Question: here i am pasting html & css and when UI comes then extra space was coming. just could not understand why it is coming and how to make it look proper.
## HTML
'''
<div style="display: block; z-index: 1001; outline: 0px none; height: 400px; width: 400px; top: 77px; left: 428px;" class="ui-dialog ui-widget ui-widget-content ui-corner-all noTitleStuff ui-draggable" tabindex="-1" role="dialog" aria-labelledby="ui-dialog-title-dialog2"><div class="ui-dialog-titlebar ui-widget-header ui-corner-all ui-helper-clearfix"><span class="ui-dialog-title" id="ui-dialog-title-dialog2">&nbsp;</span><a href="#" class="ui-dialog-titlebar-close ui-corner-all" role="button"><span class="ui-icon ui-icon-closethick">close</span></a></div><div id="dialog2" class="ui-dialog-content ui-widget-content" style="width: auto; min-height: 0px; height: auto;">
<div id="Container">
<div id="acloginpod">
<div id="caption">&nbsp;Enter Login Information&nbsp;&nbsp;</div>
<div class="acloginform">
<fieldset>
<span id="ctl00_mstPartBase_rptlogin_ctl00_Label1">Email Address:</span>
<input type="text" name="ctl00$mstPartBase$rptlogin$ctl00$txtEmail" id="ctl00_mstPartBase_rptlogin_ctl00_txtEmail" tabindex="1" class="textinput">
<span id="ctl00_mstPartBase_rptlogin_ctl00_Label2">Password:</span>
<input type="password" name="ctl00$mstPartBase$rptlogin$ctl00$txtPassword" id="ctl00_mstPartBase_rptlogin_ctl00_txtPassword" tabindex="2" class="textinput">
<div class="aclogin-action">
<div class="fl-left">
<div class="item">
<label>
<input type="checkbox" id="ctl00_mstPartBase_rptlogin_ctl00_chkRemember" name="ctl00$mstPartBase$rptlogin$ctl00$chkRemember" tabindex="3">
Remember me
</label>
</div>
<a id="ctl00_mstPartBase_rptlogin_ctl00_LinkButton1" tabindex="5" class="forgotpass" href="javascript:__doPostBack('ctl00$mstPartBase$rptlogin$ctl00$LinkButton1','')">Forgot password?</a>
</div>
<div id="btn" style="float:right;">
<input type="submit" name="ctl00$mstPartBase$rptlogin$ctl00$btnLogin" value="Login" id="ctl00_mstPartBase_rptlogin_ctl00_btnLogin" class="btnlogin" de="" style="margin-left: 83px">
<input type="submit" name="ctl00$mstPartBase$rptlogin$ctl00$btnRegister" value="Register" id="ctl00_mstPartBase_rptlogin_ctl00_btnRegister" class="btnlogin">
</div>
<div class="clearfix">
&nbsp;</div>
<br>
</div>
</fieldset>
</div>
</div>
</div>
</div></div>
'''
## CSS
'''
#acloginpod {
background: url("../Images/acloginpodbg.gif") repeat-x scroll 0 0 #ebebeb;
border: 1px solid #d3d3d3;
}
#acloginpod label {
color: #444;
display: block;
font-size: 15px;
margin-bottom: 3px;
}
#caption {
background: url("../Images/button-background-1.jpg") repeat scroll 0 0 rgba(0, 0, 0, 0);
border: 1px solid #1db74b;
border-radius: 3px;
color: White;
font-family: arial;
font-size: 14px;
font-weight: bold;
padding: 10px;
text-align: center;
text-shadow: 0 2px 1px #000;
}
.btnlogin {
background: url("../Images/button-background-1.jpg") repeat scroll 0 0 rgba(0, 0, 0, 0);
border: 1px solid #1db74b;
border-radius: 6px;
box-shadow: 0 0 2px #333;
color: #ffffff;
display: inline-block;
font-family: arial;
font-size: 13px;
font-weight: bold;
height: 33px;
padding: 3px 10px;
text-decoration: none;
text-shadow: 0 2px 1px #000;
}
.btnlogin:hover {
background: url("../Images/button-background-2.jpg") repeat scroll 0 0 rgba(0, 0, 0, 0);
box-shadow: 0 0 3px #046629 inset;
text-shadow: 0 2px 3px #333;
}
.btnlogin:active {
position: relative;
top: 1px;
}
#acloginpod input.textinput {
background: url("../Images/textinputbg.gif") repeat-x scroll 0 0 #ffffff;
border: 1px solid #d3d3d3;
color: #000000;
font-size: 15px;
margin-bottom: 10px;
padding: 7px 0;
text-indent: 7px;
width: 100%;
}
#acloginpod .acloginform {
margin: 22px;
}
#acloginpod form, #acloginpod fieldset {
border-width: 0;
margin: 0 !important;
padding: 0 !important;
}
'''
also here i am pasting screen shot.

extra space is coming between two div called 'dialog2 & container' so just guide me which css i need to modify as a result extra space will not come in left,right,top & bottom side. thanks
here is the js fiddle demo of my code <URL>
## here is my full code which is working
'''
<html xmlns="http://www.w3.org/1999/xhtml">
<head runat="server">
<title></title>
<link rel="stylesheet" href="Styles/ui-lightness/jquery-ui-1.7.2.custom.css" />
<style type="text/css">
.noTitleStuff .ui-dialog-titlebar {display:none}
.offscreen {position: absolute; left: -999em;}
.BusyStyles
{
background-image: url('../Images/ajax-loader.gif');
background-repeat: no-repeat;
background-position: center center;
height: 350px;
width: 300px;
}
.ui-dialog .ui-dialog-content{
padding:0 !important;
}
</style>
<script src="Scripts/jquery-1.4.1.min.js" type="text/javascript"></script>
<script src="http://ajax.googleapis.com/ajax/libs/jqueryui/1.8/jquery-ui.min.js" type="text/javascript"></script>
<script type="text/javascript">
$(document).ready(function () {
$("#opener2").click(function () {
var $this = $(this);
$this.toggleClass('show');
if ($this.hasClass('show')) {
$("<div id='dialog2'/>").dialog(
{
autoOpen: false,
width: 50,
height: 50,
dialogClass: 'noTitleStuff',
draggable: true,
resizable: false,
open: function (event, ui) {
$(this).dialog("widget").addClass('BusyStyles');
$(this).parent().appendTo("form");
}
}).dialog('open').show()
.load('login.aspx', function (responseTxt, statusTxt, xhr) {
if (statusTxt == "success") {
//alert('data found');
// sHtml = responseTxt;
// var element = $(this).find('#Container'); ;
// //$(element).addClass('offscreen').show();
// var width = element.width();
// var height = element.height();
// //alert('h ' + height + ' w ' + width);
// sHtml = $(sHtml).find('#Container').html();
// $sHtml = $(sHtml)
// $sHtml.css({ 'display': 'none' }).appendTo('div#dialog2');
$(this).dialog("widget").removeClass('BusyStyles');
$("#dialog2").dialog("widget").animate({
width: '346px',
height: 'auto'
}, {
duration: 200,
step: function () {
$("#dialog2").dialog('option', 'position', 'center');
}
});
$("#dialog2").css({ height: 'auto', width: 'auto' });
//$("#dialog2").html(sHtml);
}
if (statusTxt == "error") {
alert("Error: " + xhr.status + ": " + xhr.statusText);
}
});
//$("#dialog2").dialog('open').show();
}
else {
$("#dialog2").dialog("close").dialog('destroy').remove();
}
return false;
});
});
</script>
</head>
<body>
<form id="form1" runat="server">
<button id="opener2">open the dialog2</button>
</form>
</body>
</html>
'''
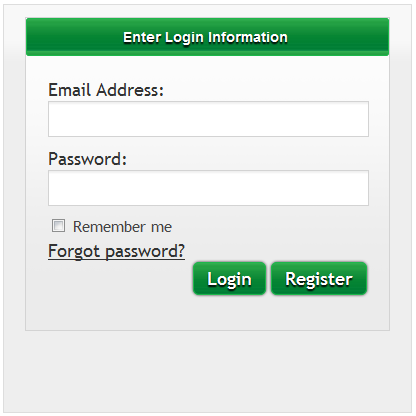
Answer: I think you have to set 'padding:0' to this class:
'''
.ui-dialog .ui-dialog-content{
padding:0 !important;
}
'''
<URL>